Aerial crown-view tile of a tropical tree (Barro Colorado Island, Panama), acquired 20241112:
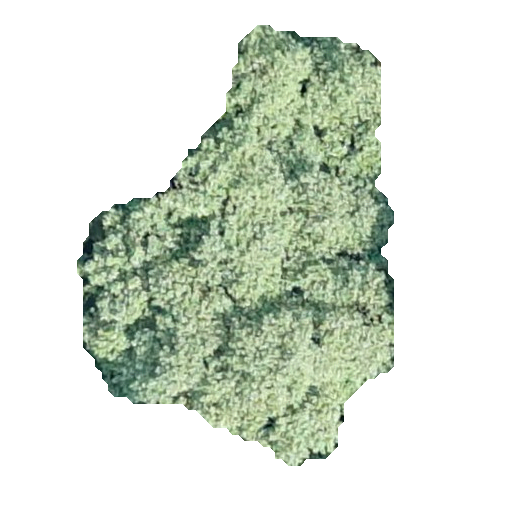
Species: Hieronyma alchorneoides
GBIF accepted scientific name: Hieronyma alchorneoides
Crown area: 144.049 m²